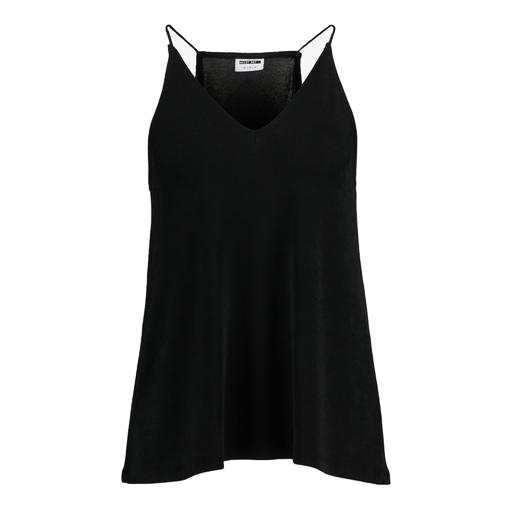
swing cami, black long a-line tank, longline singlet, white background